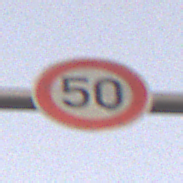
Verkehrszeichen: Geschwindigkeit50
Umgebung: Outdoor, Nature
Tageszeit: SunriseSunset
Wetter: Clear
Licht: Natural
Jahreszeit: NotSpecified
Kontrast: LowContrast